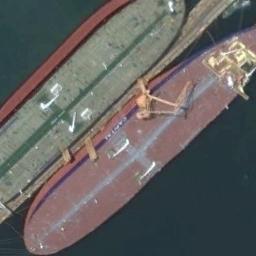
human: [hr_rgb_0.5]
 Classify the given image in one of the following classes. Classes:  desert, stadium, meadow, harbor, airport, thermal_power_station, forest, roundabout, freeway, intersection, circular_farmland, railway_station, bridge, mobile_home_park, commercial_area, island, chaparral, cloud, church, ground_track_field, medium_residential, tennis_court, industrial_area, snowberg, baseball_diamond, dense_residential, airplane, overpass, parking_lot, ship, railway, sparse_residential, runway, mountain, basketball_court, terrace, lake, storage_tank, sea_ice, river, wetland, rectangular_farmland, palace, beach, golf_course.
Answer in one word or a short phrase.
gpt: ship